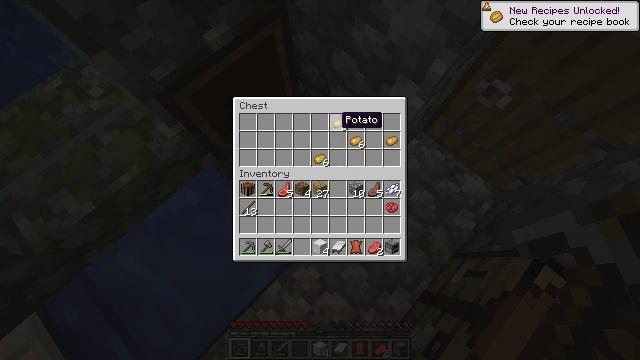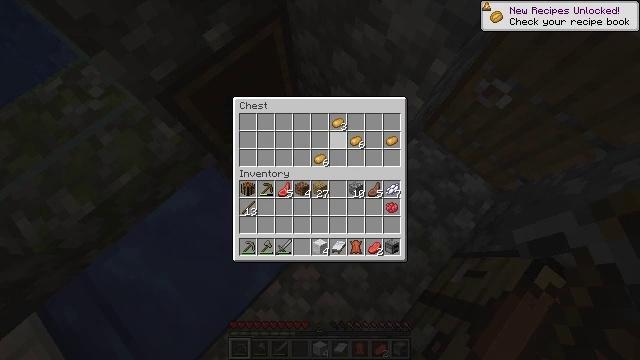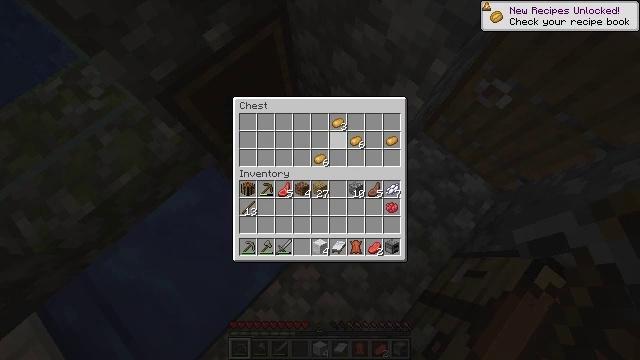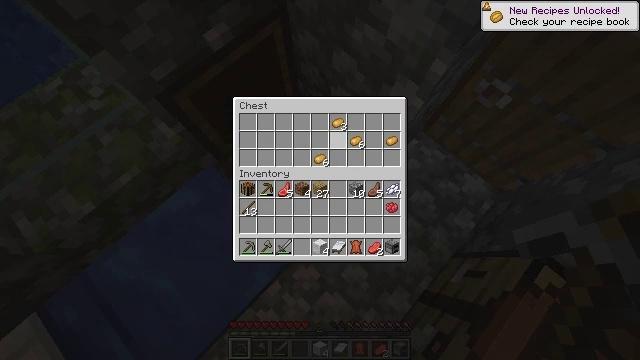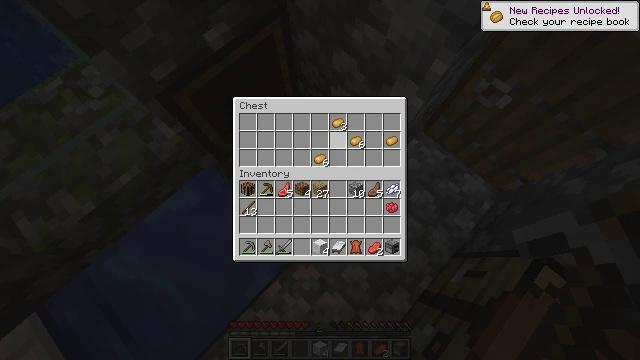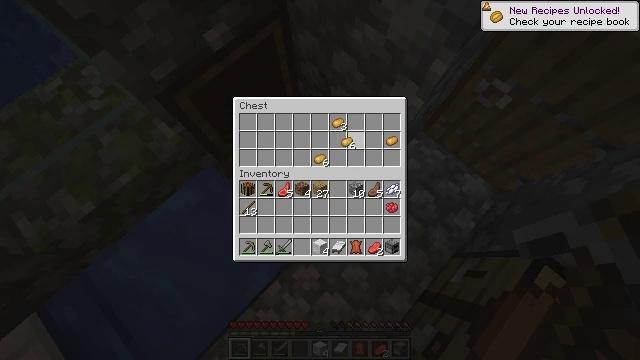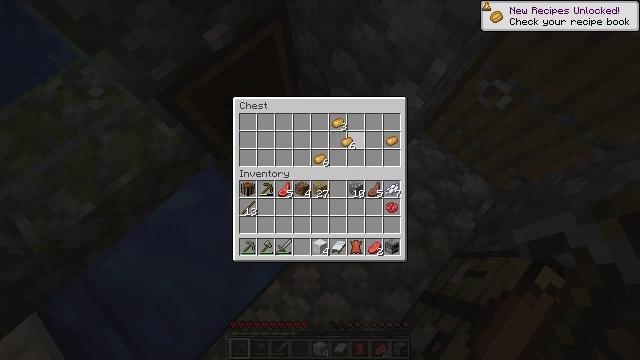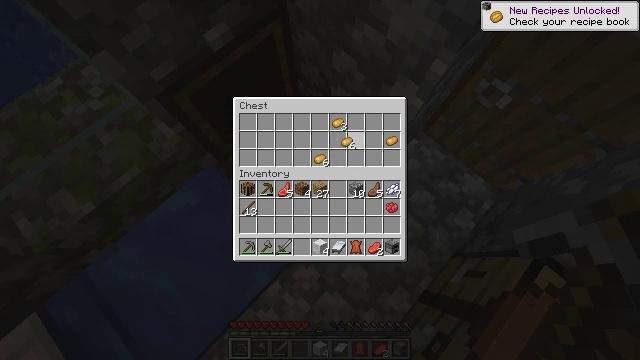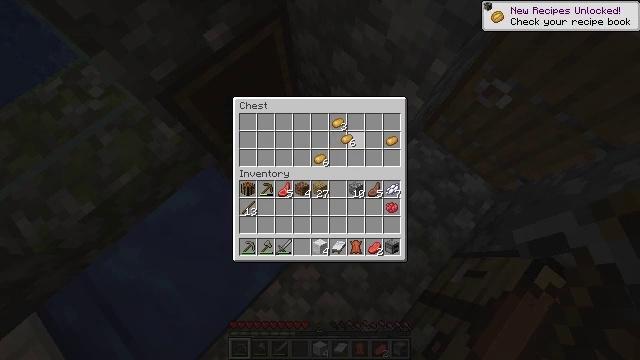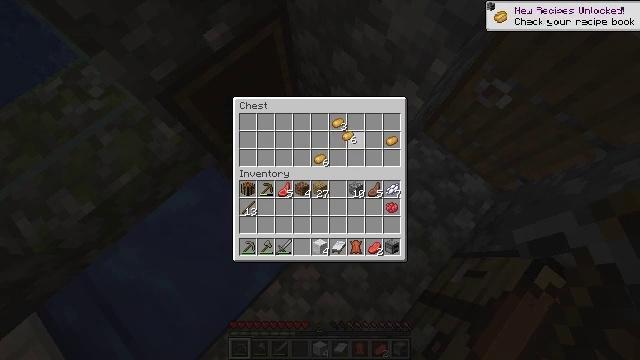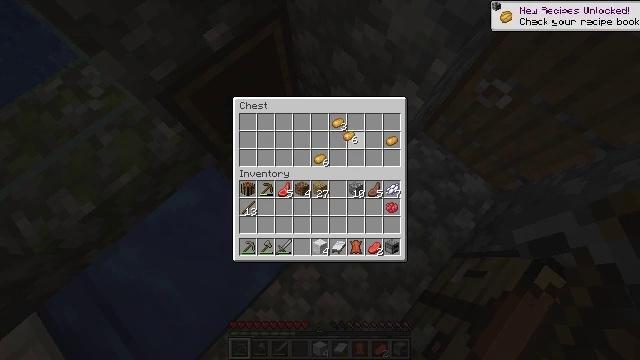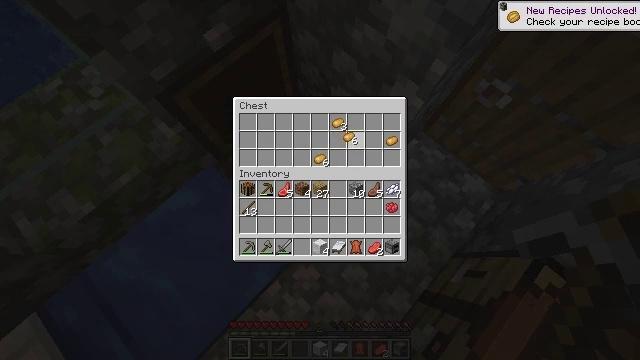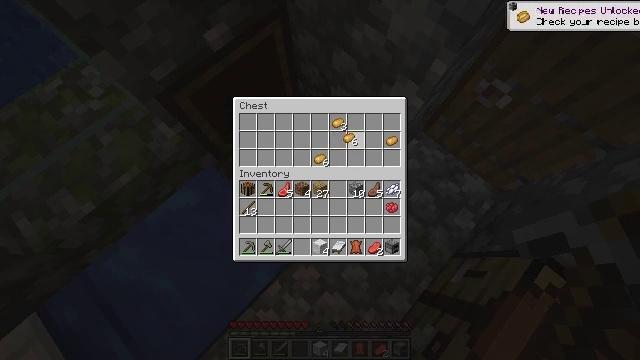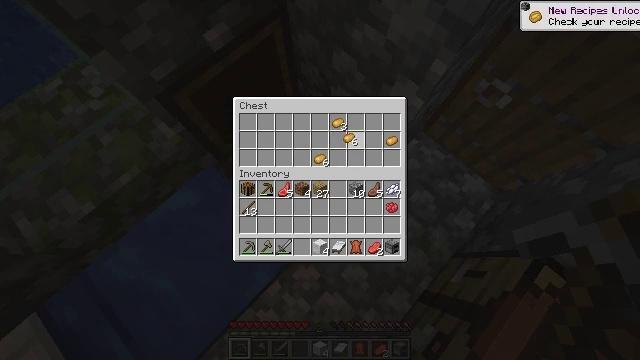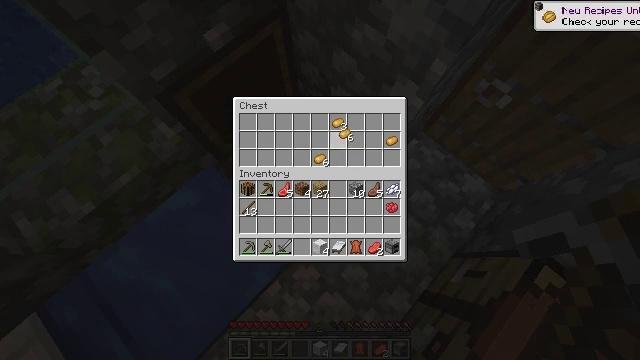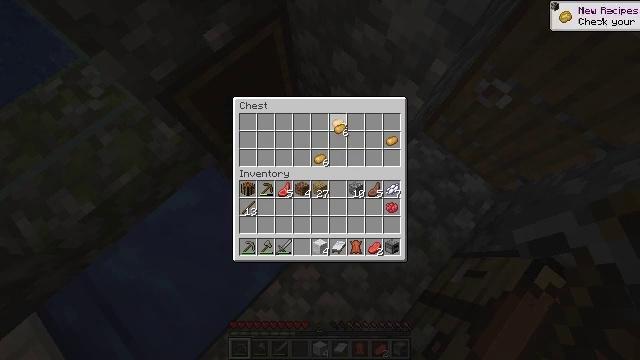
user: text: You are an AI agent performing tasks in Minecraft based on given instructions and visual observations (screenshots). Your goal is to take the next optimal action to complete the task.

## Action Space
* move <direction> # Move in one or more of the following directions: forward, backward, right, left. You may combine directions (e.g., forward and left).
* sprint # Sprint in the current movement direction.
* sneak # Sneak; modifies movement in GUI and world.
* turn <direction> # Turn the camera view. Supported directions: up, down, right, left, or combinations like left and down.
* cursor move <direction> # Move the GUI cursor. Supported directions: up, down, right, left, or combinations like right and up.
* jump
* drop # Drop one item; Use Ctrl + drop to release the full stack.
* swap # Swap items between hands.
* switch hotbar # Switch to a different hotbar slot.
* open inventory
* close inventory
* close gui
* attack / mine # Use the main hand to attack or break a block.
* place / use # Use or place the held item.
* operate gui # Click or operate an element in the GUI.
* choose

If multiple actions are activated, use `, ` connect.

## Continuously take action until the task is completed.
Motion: motion action
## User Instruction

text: Mine the blue bed to pick it up.
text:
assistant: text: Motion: no_op
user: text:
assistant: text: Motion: no_op
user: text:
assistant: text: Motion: no_op
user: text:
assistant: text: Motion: no_op
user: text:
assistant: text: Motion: operate gui
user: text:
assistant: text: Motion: operate gui
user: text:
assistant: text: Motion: operate gui
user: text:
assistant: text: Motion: no_op
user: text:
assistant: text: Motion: no_op
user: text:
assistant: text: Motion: no_op
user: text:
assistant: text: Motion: no_op
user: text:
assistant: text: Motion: no_op
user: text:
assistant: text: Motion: no_op
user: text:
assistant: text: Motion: no_op
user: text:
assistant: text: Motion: no_op
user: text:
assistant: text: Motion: no_op
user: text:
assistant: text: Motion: no_op
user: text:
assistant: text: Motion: operate gui
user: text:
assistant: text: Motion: operate gui
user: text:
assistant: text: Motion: operate gui
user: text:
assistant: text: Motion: no_op
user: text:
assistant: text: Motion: cursor move right
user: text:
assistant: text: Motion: cursor move right and down
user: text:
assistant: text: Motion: cursor move right
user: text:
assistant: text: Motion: cursor move right
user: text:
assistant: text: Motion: no_op
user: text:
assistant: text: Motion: no_op
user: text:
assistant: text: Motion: no_op
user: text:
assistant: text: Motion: no_op
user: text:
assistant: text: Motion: operate gui